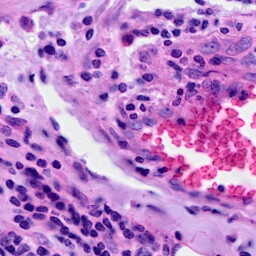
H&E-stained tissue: Breast